Question: I'm trying to display a university courses timetable using XSLT. My DTS looks like this:
'''
<?xml version="1.0" encoding="UTF-8"?>
<!ELEMENT timetable (day,day,day,day,day,day,day)>
<!ELEMENT day (session)*>
<!ELEMENT session (begin,end,(course?))>
<!ELEMENT course (#PCDATA)>
<!ELEMENT begin (#PCDATA)>
<!ELEMENT end (#PCDATA)>
'''
I want to display all the courses in a Day/Hour table that looks something like this (excuse the horrible design):

Trouble is, I want to do a 'for each' clause, but just on regular numbers, not on parts of the xml. Is that possible with XSLT? For example, it would probably look something like this:
'''
/* for each time = 8..17, do: */
<xsl:for-each select="timetable/day">
<xsl:value-of select="session[[begin&lt;/*time*/ or begin=/*time*/]/course" />
</xsl:for-each>
'''
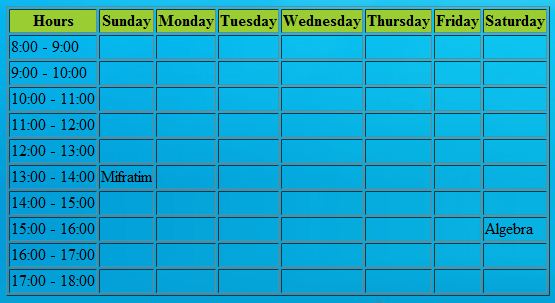
Answer: You can use recursion
'''
<xsl:template name="for_i_from_8_to_17">
<xsl:param name="i">8</xsl:param> <!-- initial value -->
<!-- do what you have to do -->
<xsl:if test="not($i = 17)">
<xsl:call-template name="for_i_from_8_to_17">
<xsl:with-param name="i">
<xsl:value-of select="$i + 1">
</xsl:with-param>
</xsl:call-template>
</xsl:if>
</xsl:template>
'''
(slightly adapted from <URL>